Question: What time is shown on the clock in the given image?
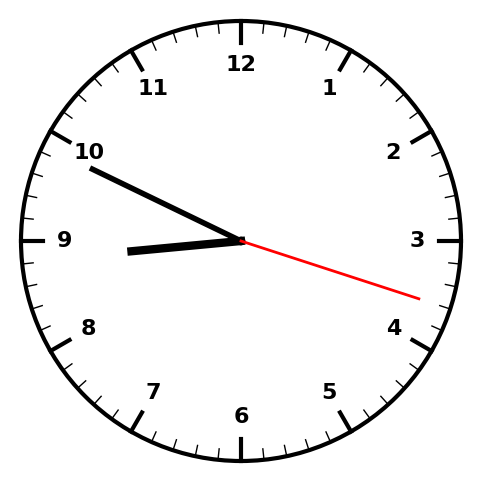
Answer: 08:49:18